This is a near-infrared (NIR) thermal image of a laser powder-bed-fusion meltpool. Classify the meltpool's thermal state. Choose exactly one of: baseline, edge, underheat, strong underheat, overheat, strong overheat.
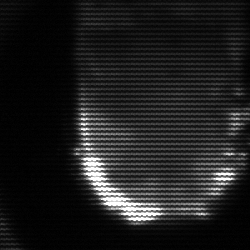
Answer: baseline